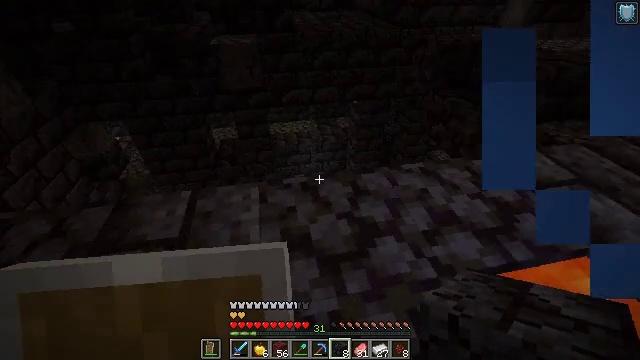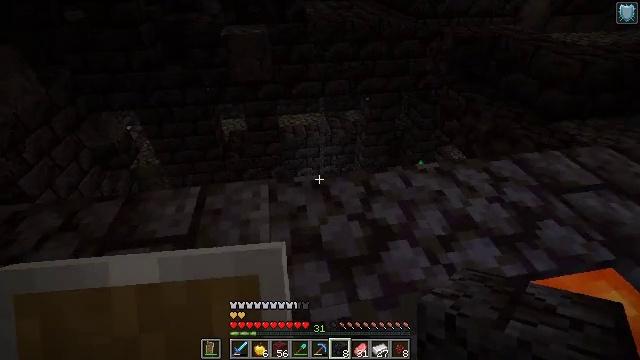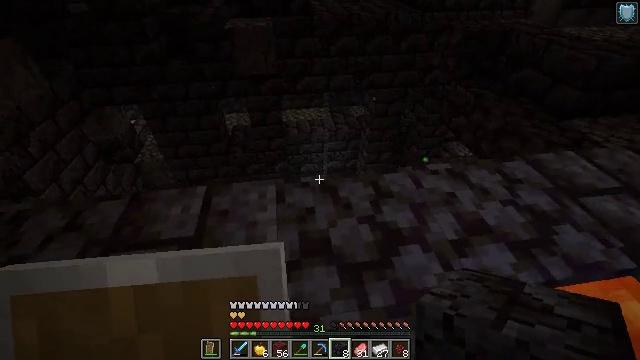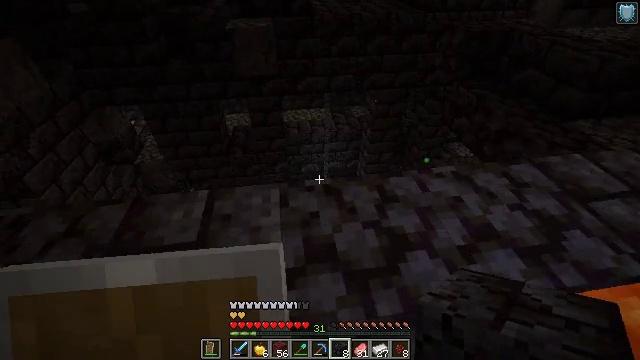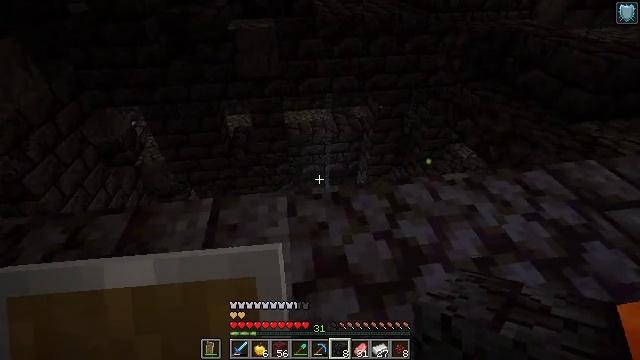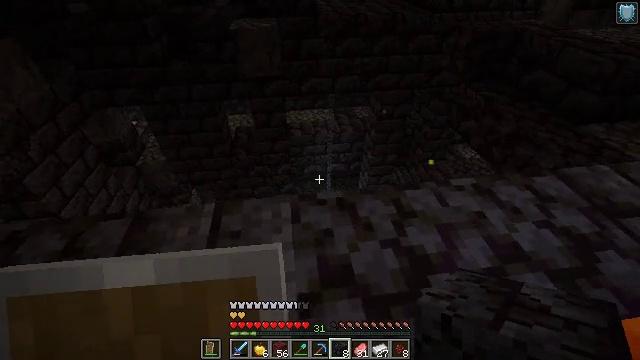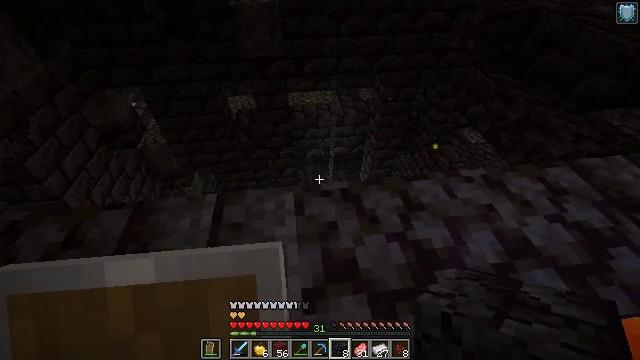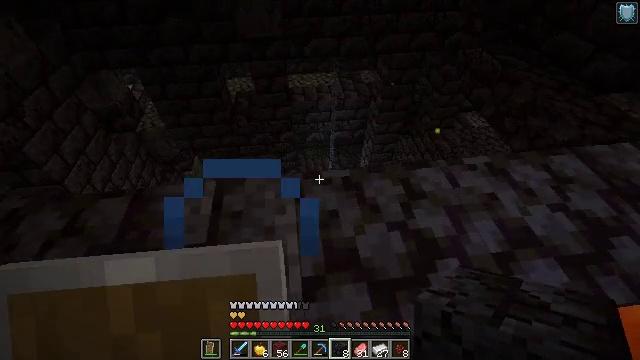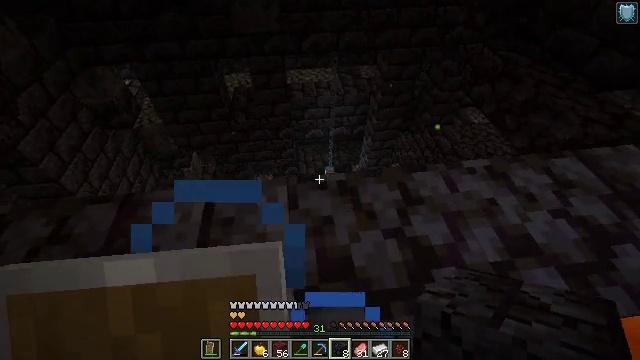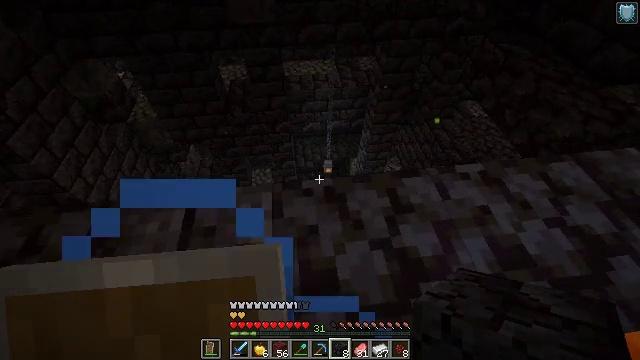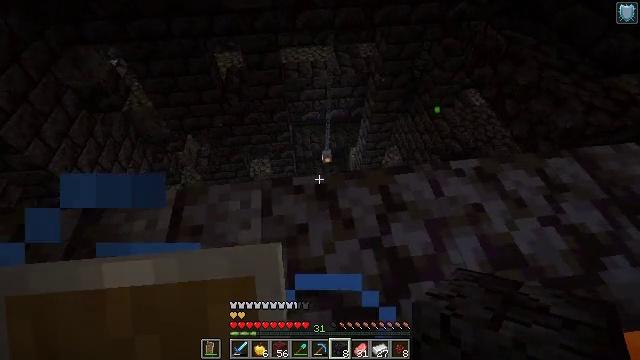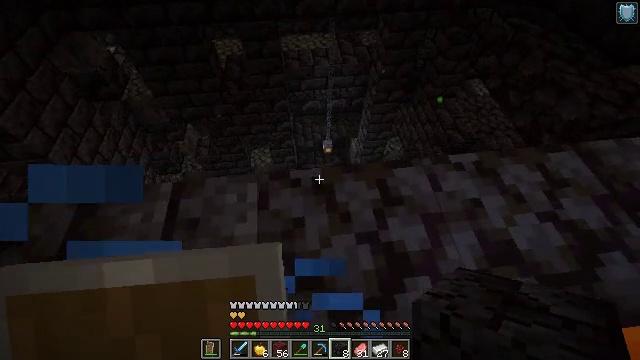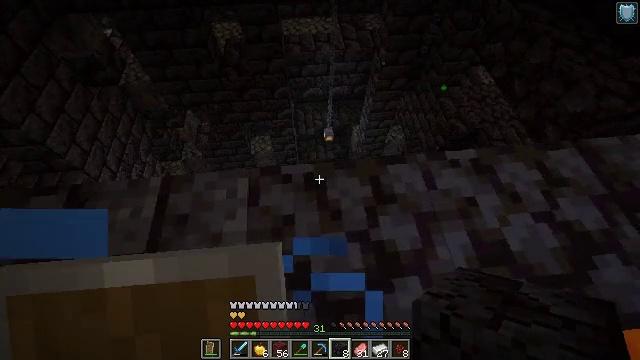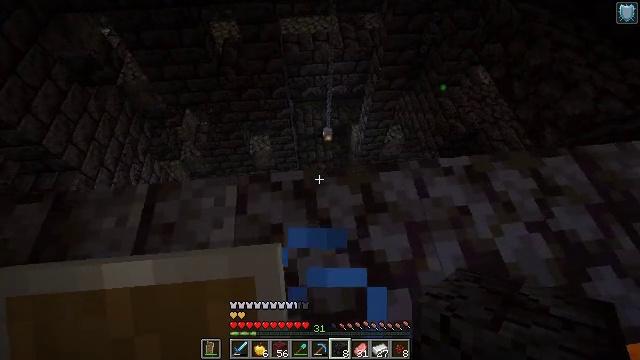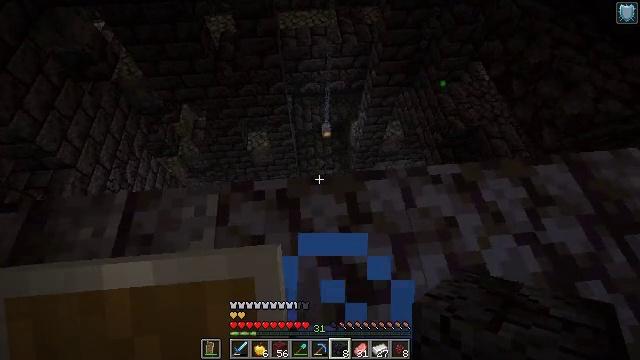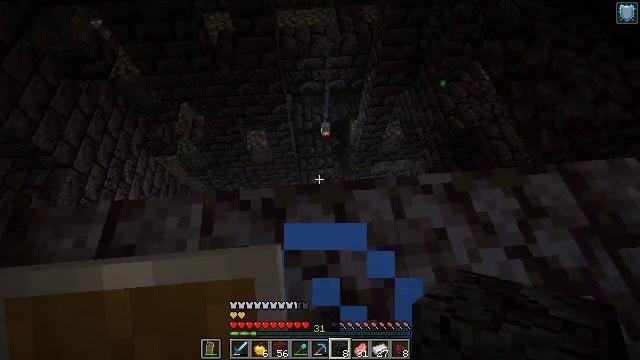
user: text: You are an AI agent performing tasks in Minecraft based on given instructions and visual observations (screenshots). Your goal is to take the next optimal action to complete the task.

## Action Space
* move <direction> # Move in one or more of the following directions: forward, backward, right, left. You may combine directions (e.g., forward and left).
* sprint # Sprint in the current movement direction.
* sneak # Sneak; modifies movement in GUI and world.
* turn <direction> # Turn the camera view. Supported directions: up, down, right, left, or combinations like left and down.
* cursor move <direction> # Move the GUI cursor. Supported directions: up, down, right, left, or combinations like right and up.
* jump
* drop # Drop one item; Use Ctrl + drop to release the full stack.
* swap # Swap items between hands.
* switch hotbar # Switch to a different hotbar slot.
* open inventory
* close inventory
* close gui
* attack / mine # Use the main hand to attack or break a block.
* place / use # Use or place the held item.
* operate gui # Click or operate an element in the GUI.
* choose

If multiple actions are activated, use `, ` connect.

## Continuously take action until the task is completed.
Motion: motion action
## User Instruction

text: Retrieve cracked polished blackstone bricks by mining.
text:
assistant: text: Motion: move forward and move left, sneak, turn left and down
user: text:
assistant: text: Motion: move forward and move left, sneak, turn down
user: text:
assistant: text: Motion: move forward and move left, sneak
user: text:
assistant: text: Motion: move forward, sneak
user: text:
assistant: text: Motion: move forward, sneak
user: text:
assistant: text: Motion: move forward, sneak, turn down
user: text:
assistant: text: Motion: move forward and move right, sneak, turn down
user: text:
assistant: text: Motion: move forward and move right, sneak, turn down
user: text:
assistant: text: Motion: move forward and move right, sneak, turn down
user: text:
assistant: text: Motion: move forward and move right, sneak, turn down
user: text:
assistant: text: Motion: move forward and move right, sneak, turn down
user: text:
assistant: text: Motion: move forward and move right, sneak, turn down
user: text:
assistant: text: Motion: move forward and move right, sneak
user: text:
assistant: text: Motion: move forward and move right, sneak, turn down
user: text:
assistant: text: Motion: move forward and move right, sneak
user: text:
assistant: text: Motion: move forward and move right, sneak, turn down
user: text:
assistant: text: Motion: move forward and move right, sneak, turn down
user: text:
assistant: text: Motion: move forward and move right, sneak
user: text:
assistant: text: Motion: move forward and move right, sneak
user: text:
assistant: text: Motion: move right, sneak
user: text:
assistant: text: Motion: sneak
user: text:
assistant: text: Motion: sneak
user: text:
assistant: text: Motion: sneak
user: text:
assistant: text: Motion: sneak
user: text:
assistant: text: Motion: sneak
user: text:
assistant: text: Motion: sneak
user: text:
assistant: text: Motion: sneak, turn left and up
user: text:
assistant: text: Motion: sneak, turn left and up
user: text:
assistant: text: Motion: move left, sneak, turn left and up
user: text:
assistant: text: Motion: move left, sneak, turn left and up